Interaction volume radius: 5 \u00c5
Interaction volume height: 10 \u00c5
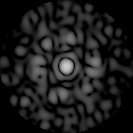
Disorder parameter: 0.8114